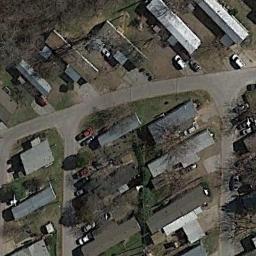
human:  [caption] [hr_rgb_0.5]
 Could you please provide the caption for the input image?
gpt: There are three rows of mobile homes .

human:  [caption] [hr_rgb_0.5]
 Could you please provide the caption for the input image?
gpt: The mobile home park is on the grass next to the road .

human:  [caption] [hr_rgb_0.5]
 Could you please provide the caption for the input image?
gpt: The mobile home park has some neatly arranged mobile homes and bare trees and some roads go through the mobile home park .

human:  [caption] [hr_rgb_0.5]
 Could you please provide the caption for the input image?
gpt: There are many buildings of different shapes and sizes in the mobile home parks .

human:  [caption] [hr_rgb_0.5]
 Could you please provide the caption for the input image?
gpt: There are some buildings and brown trees in the mobile home park .